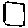
Label: square